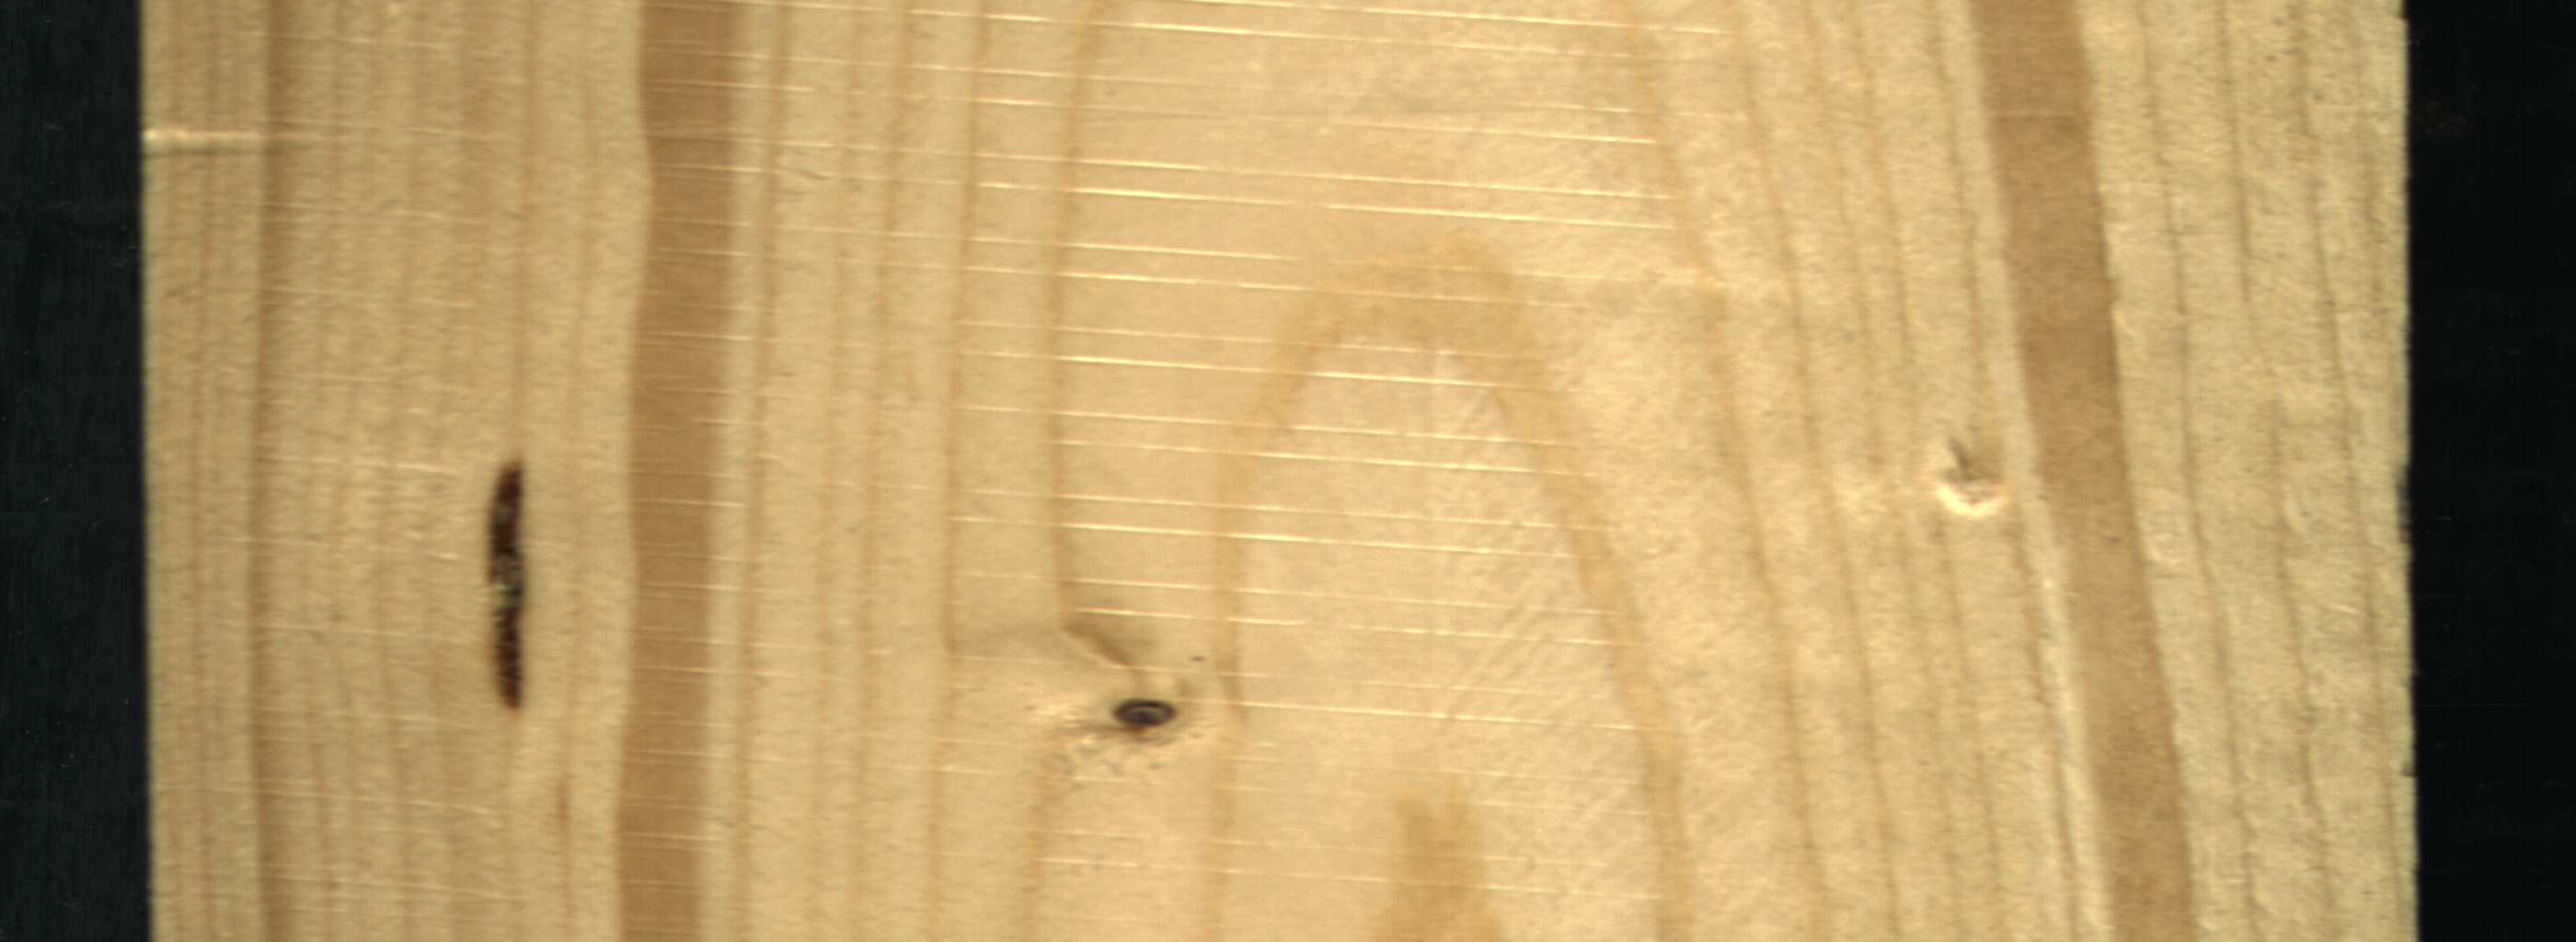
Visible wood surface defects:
resin
Quartzity
Quartzity
Dead_Knot